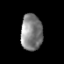
Tissue: prostate
Cell type: Epithelial cells
Senescence score: 0.3508
Nuclear area (px): 765
Mean DAPI intensity: 129.444